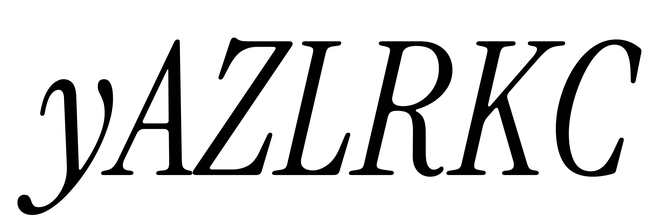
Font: InstrumentSerif-Italic